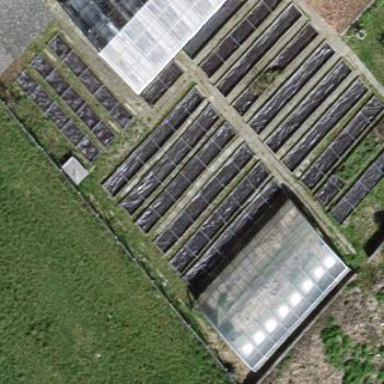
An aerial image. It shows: Greenhouse.